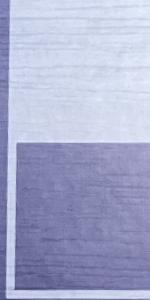
Label: Empty